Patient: sex F, age 74
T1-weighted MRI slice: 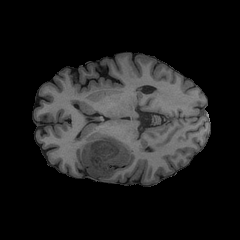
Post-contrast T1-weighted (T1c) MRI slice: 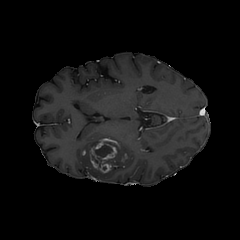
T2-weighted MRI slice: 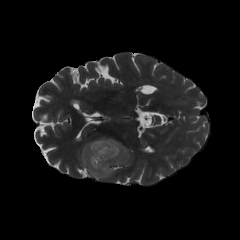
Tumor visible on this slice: yes
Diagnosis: Glioblastoma, IDH-wildtype
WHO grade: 4